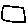
Label: square